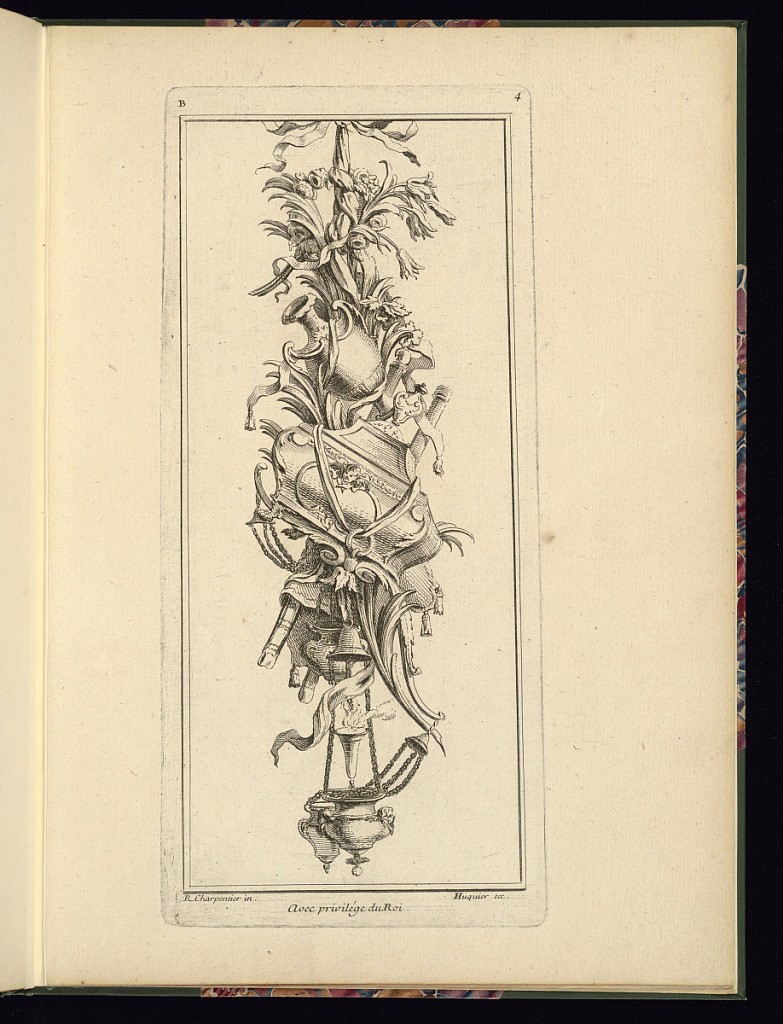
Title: Design for a Pendant Trophy
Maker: René Charpentier, French, 1680 - 1723
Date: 1738–61
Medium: Etching on laid paper
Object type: Print
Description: Within a double-lined frame, a design for an ornamental pendant trophy from a series of twelve plates. The trophy features a vase, an ornamental box or chest, censers, palm leaves, and flowers hanging from a ribbon. The plate is signed and numbered.